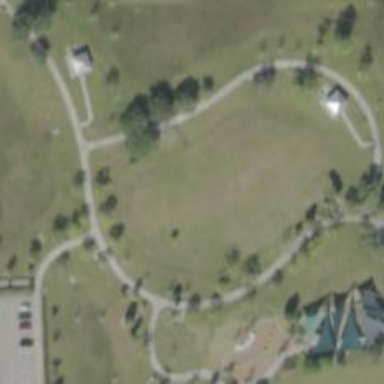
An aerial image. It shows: Park.